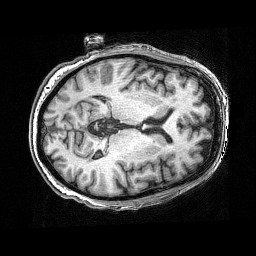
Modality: T1w
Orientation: axial
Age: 61
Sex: male
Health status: ill
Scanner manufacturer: siemens
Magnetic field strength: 3 T
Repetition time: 0.0025 s
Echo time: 0.00336 s